Chest X-ray:
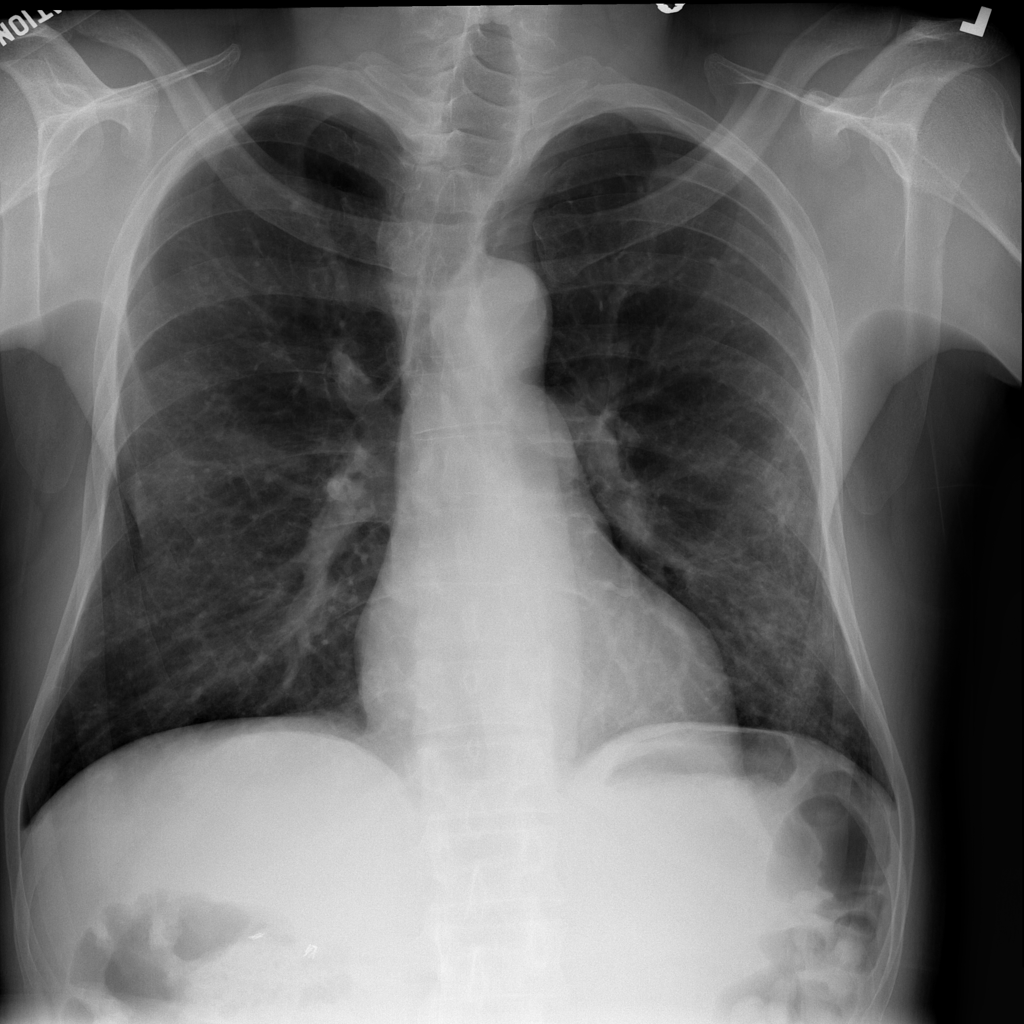
Findings: Consolidation
No abnormal finding: no